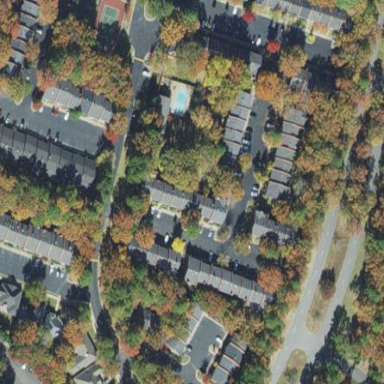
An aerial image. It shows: Residential area with apartments.